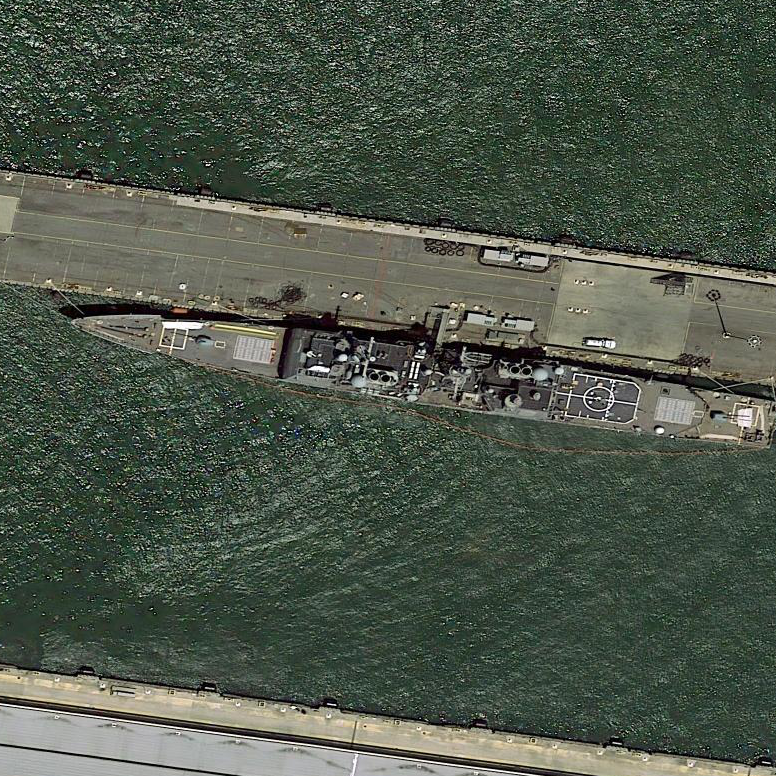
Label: Ticonderoga-class_cruiser